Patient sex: M
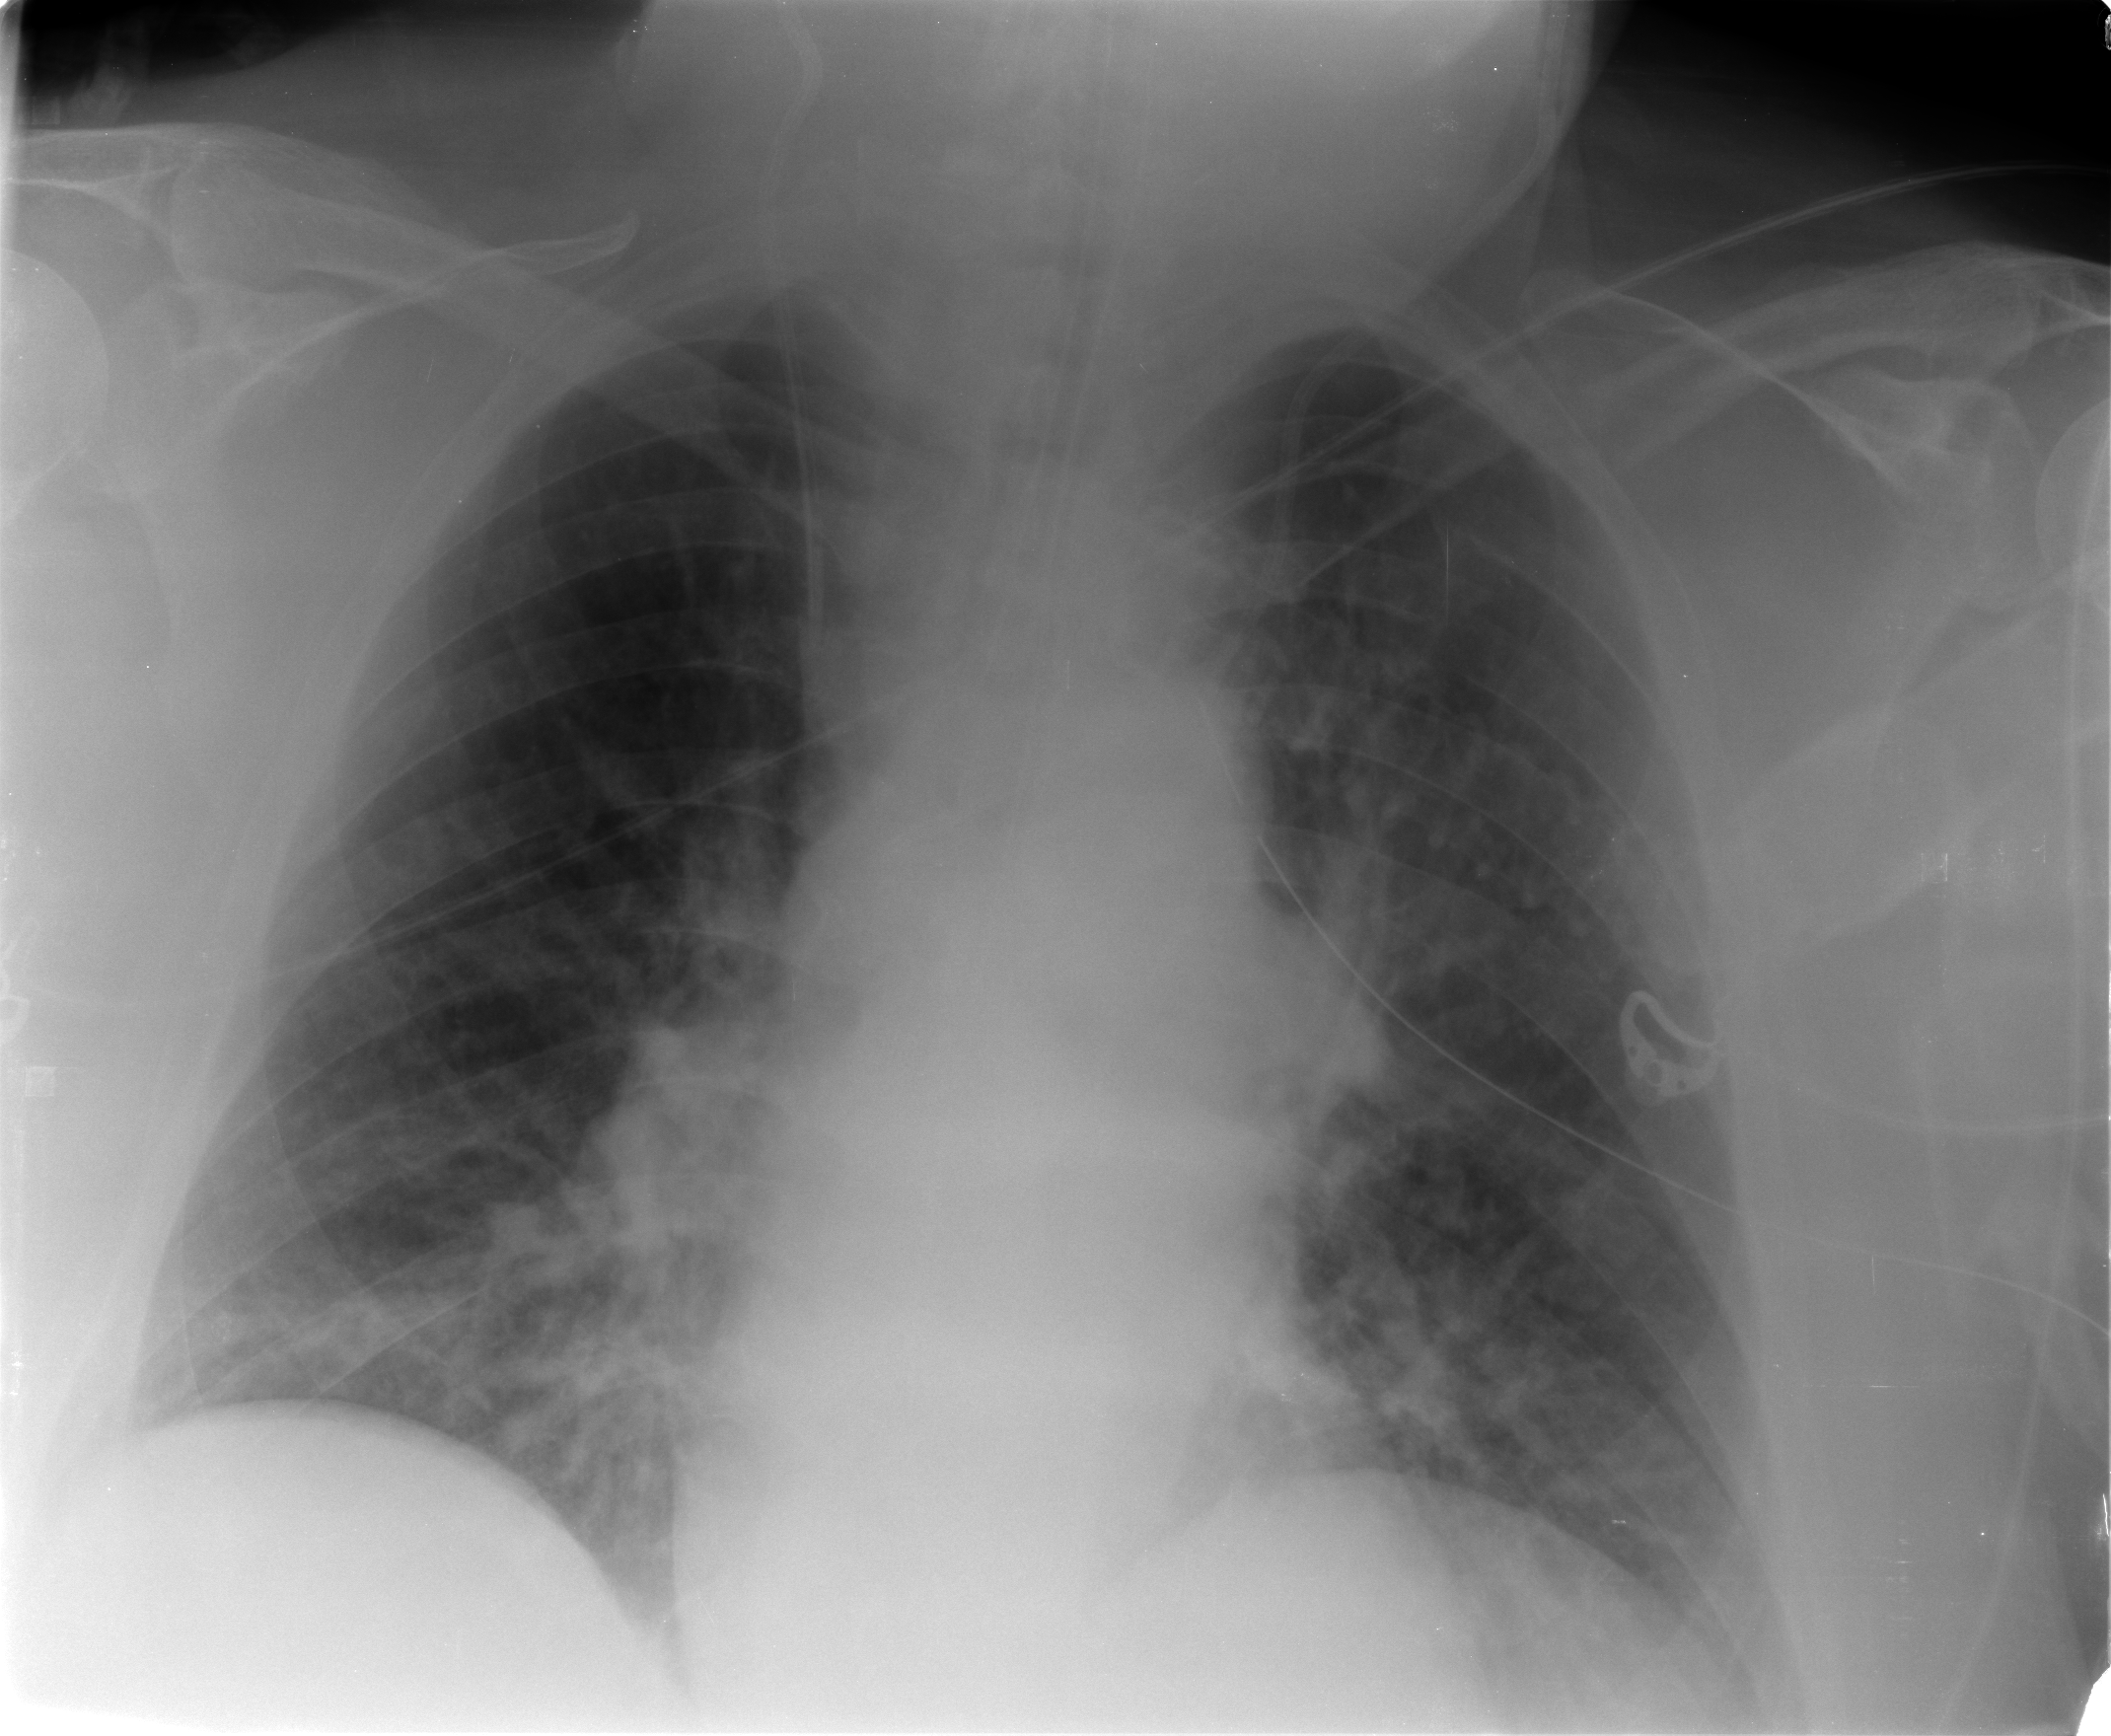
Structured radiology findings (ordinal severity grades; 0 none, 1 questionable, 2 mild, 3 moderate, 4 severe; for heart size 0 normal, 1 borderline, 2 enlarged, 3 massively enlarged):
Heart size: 0
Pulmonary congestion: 2
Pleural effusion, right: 1
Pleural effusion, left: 2
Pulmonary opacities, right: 2
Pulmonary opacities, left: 2
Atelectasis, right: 2
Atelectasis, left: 2